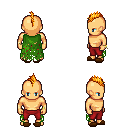
a pixel art fantasy rpg character, male body template, human, tanned skin, green tattered cape, red pants, light blonde mohawk hairstyle, bracelets, brown slippers, four views (front, back, left, right), 2x2 character sprite sheet, small pixel art, hard edges, no anti-aliasing